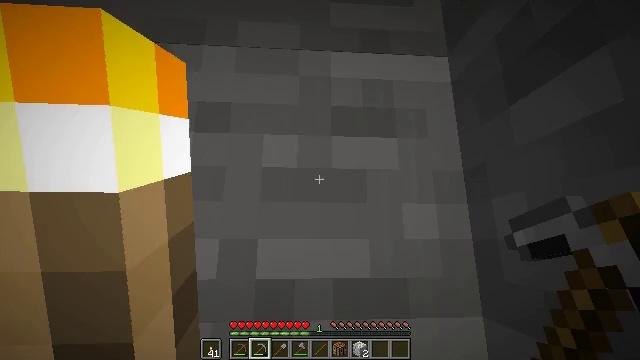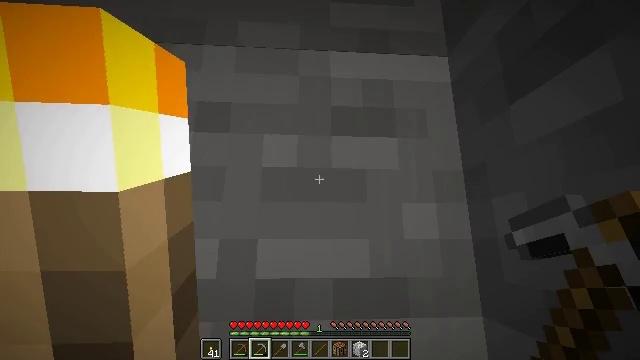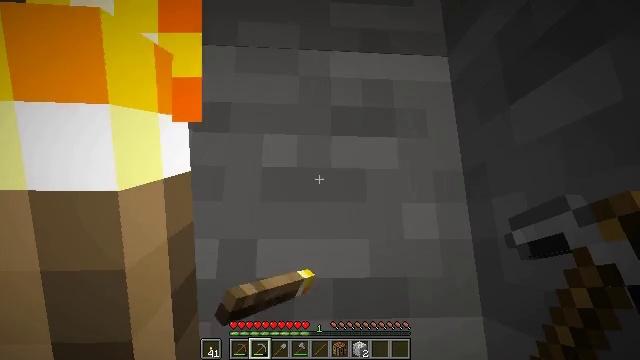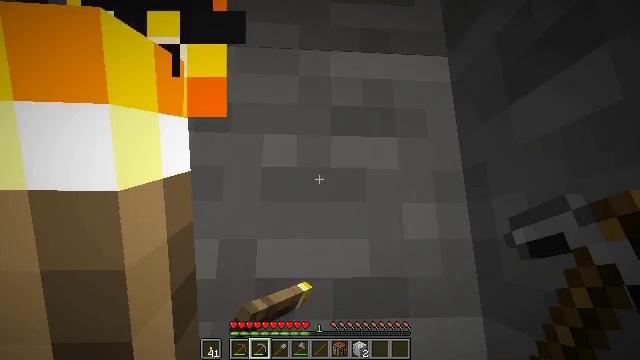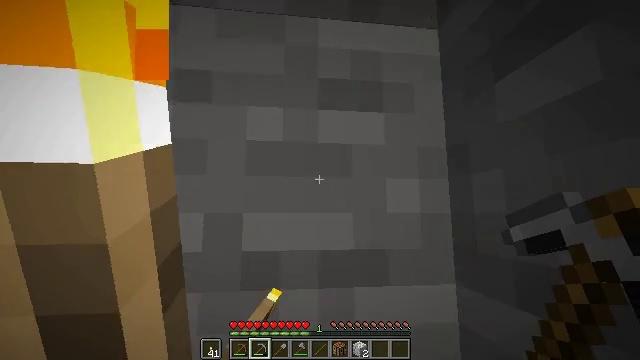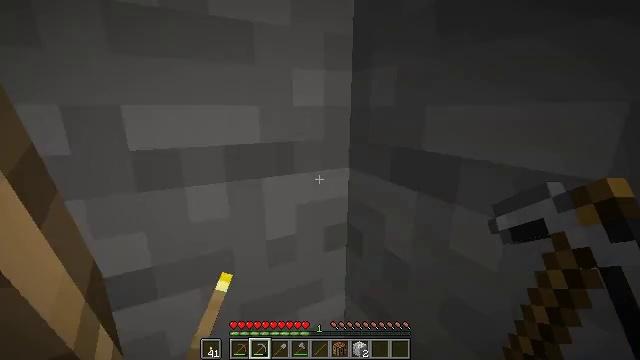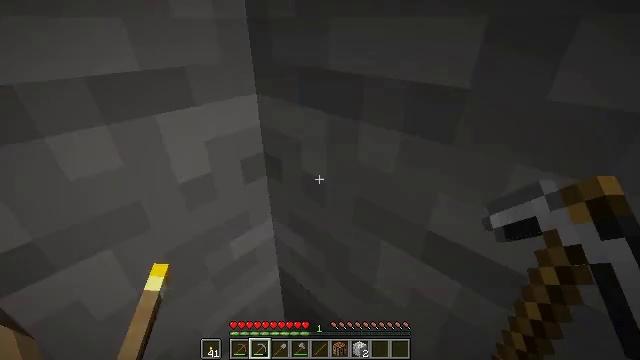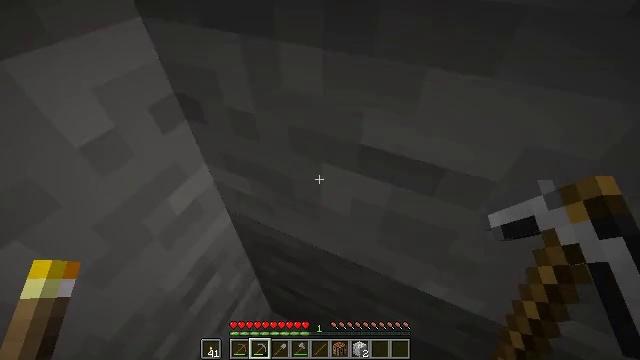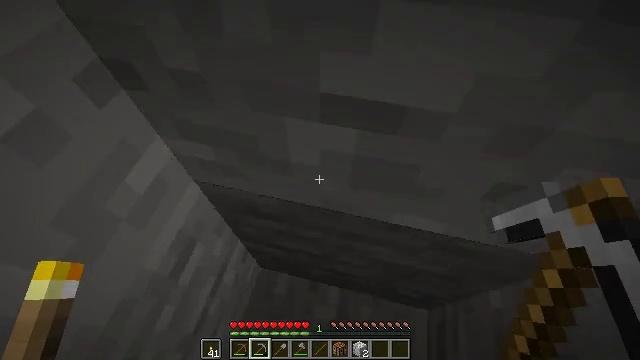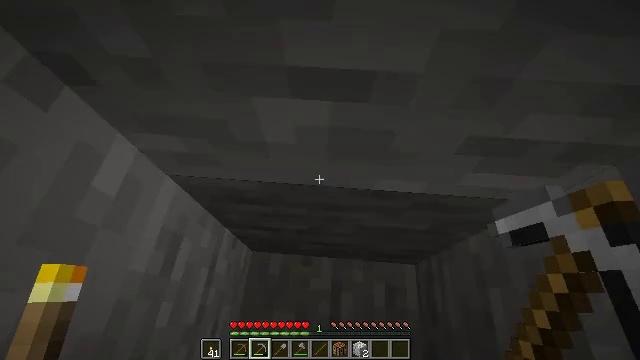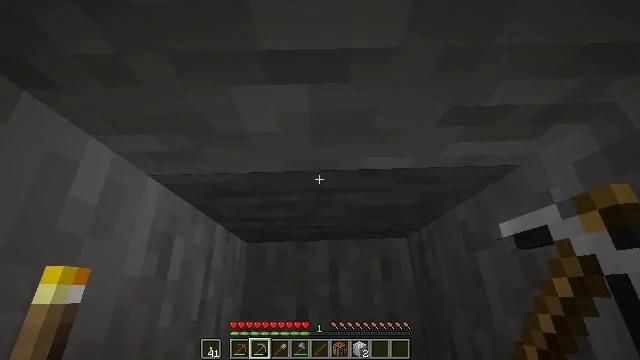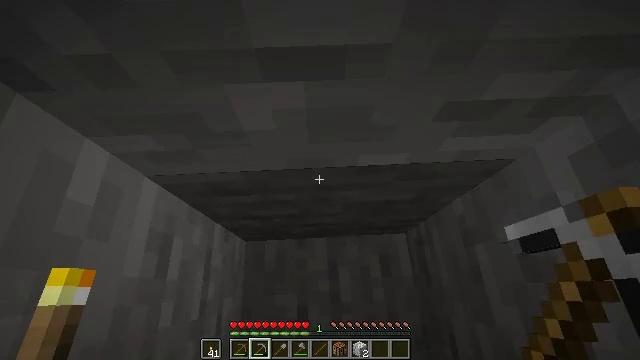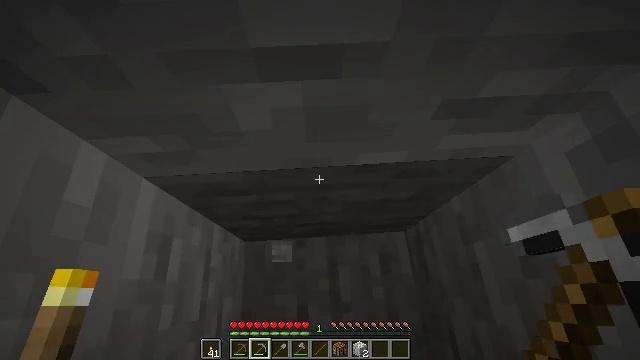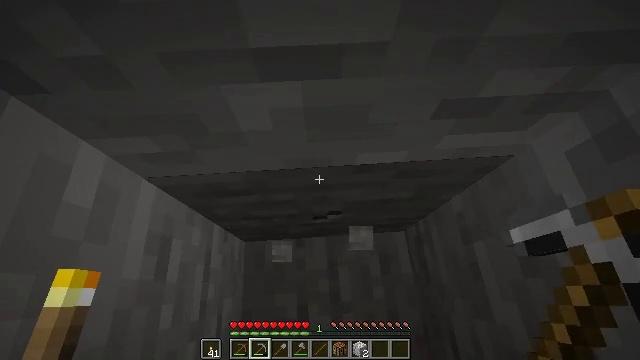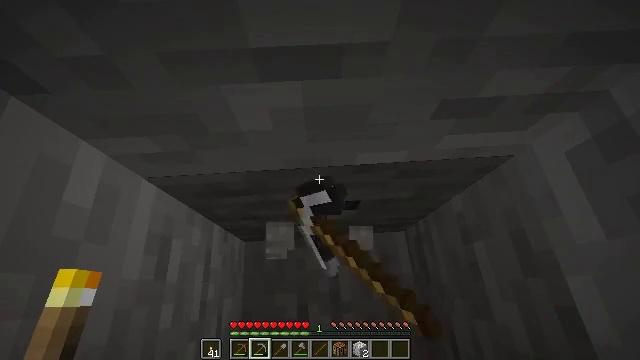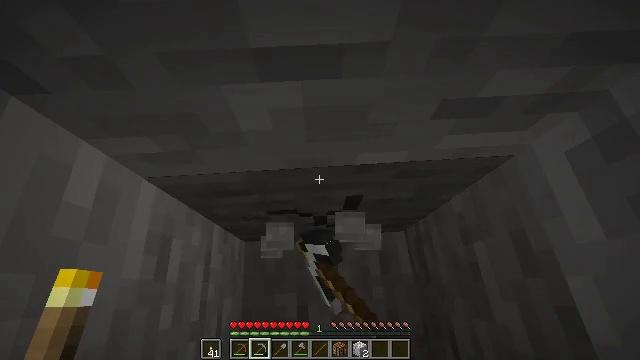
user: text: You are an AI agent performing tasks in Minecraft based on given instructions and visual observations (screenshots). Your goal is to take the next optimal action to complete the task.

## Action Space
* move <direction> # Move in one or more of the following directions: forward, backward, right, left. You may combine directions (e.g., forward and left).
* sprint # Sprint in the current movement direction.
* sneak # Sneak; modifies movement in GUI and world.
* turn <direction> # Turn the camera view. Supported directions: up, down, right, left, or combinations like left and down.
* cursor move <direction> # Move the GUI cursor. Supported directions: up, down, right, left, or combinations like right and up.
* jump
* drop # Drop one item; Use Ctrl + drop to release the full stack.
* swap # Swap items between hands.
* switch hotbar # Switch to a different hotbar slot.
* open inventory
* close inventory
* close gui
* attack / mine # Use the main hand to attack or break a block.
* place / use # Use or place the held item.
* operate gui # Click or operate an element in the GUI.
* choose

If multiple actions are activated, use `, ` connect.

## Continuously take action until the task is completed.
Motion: motion action
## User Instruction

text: Collect stone from the mine.
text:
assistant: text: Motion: use / place
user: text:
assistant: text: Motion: use / place
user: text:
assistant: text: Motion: no_op
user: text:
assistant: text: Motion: turn right and down
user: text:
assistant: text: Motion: turn right and down
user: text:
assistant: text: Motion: turn right and down
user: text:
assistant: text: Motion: turn right and down
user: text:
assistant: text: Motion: turn right and down
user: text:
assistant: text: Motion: turn right and down
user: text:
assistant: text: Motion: turn right and down
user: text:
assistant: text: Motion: turn right
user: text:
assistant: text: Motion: attack / mine
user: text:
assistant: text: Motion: attack / mine
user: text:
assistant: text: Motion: attack / mine
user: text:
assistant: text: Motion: attack / mine
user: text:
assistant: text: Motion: attack / mine
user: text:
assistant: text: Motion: attack / mine
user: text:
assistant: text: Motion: attack / mine
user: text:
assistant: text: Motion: attack / mine
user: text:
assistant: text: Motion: attack / mine
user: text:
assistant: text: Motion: attack / mine
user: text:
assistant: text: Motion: attack / mine
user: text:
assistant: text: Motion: attack / mine
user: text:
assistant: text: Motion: attack / mine
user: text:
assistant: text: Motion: attack / mine
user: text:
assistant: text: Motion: attack / mine
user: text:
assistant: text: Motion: attack / mine
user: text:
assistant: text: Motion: attack / mine
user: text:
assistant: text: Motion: attack / mine
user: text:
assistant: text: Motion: attack / mine